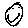
Label: smiley face